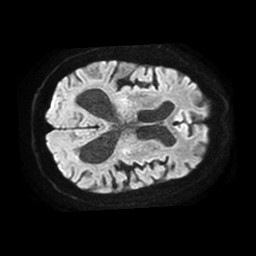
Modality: TRACE
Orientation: axial
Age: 72
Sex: male
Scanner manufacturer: philips
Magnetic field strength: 1.5 T
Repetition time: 3.987 s
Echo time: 0.1103 s